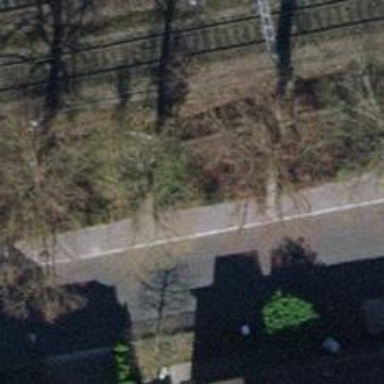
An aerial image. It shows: Tree-lined avenue.